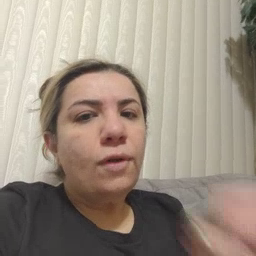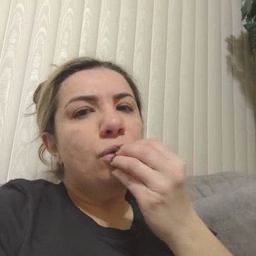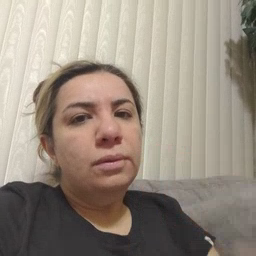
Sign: food